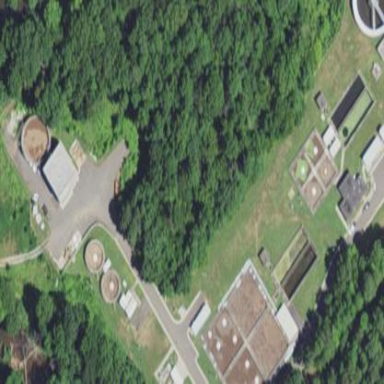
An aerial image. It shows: View of wastewater plant.